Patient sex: M
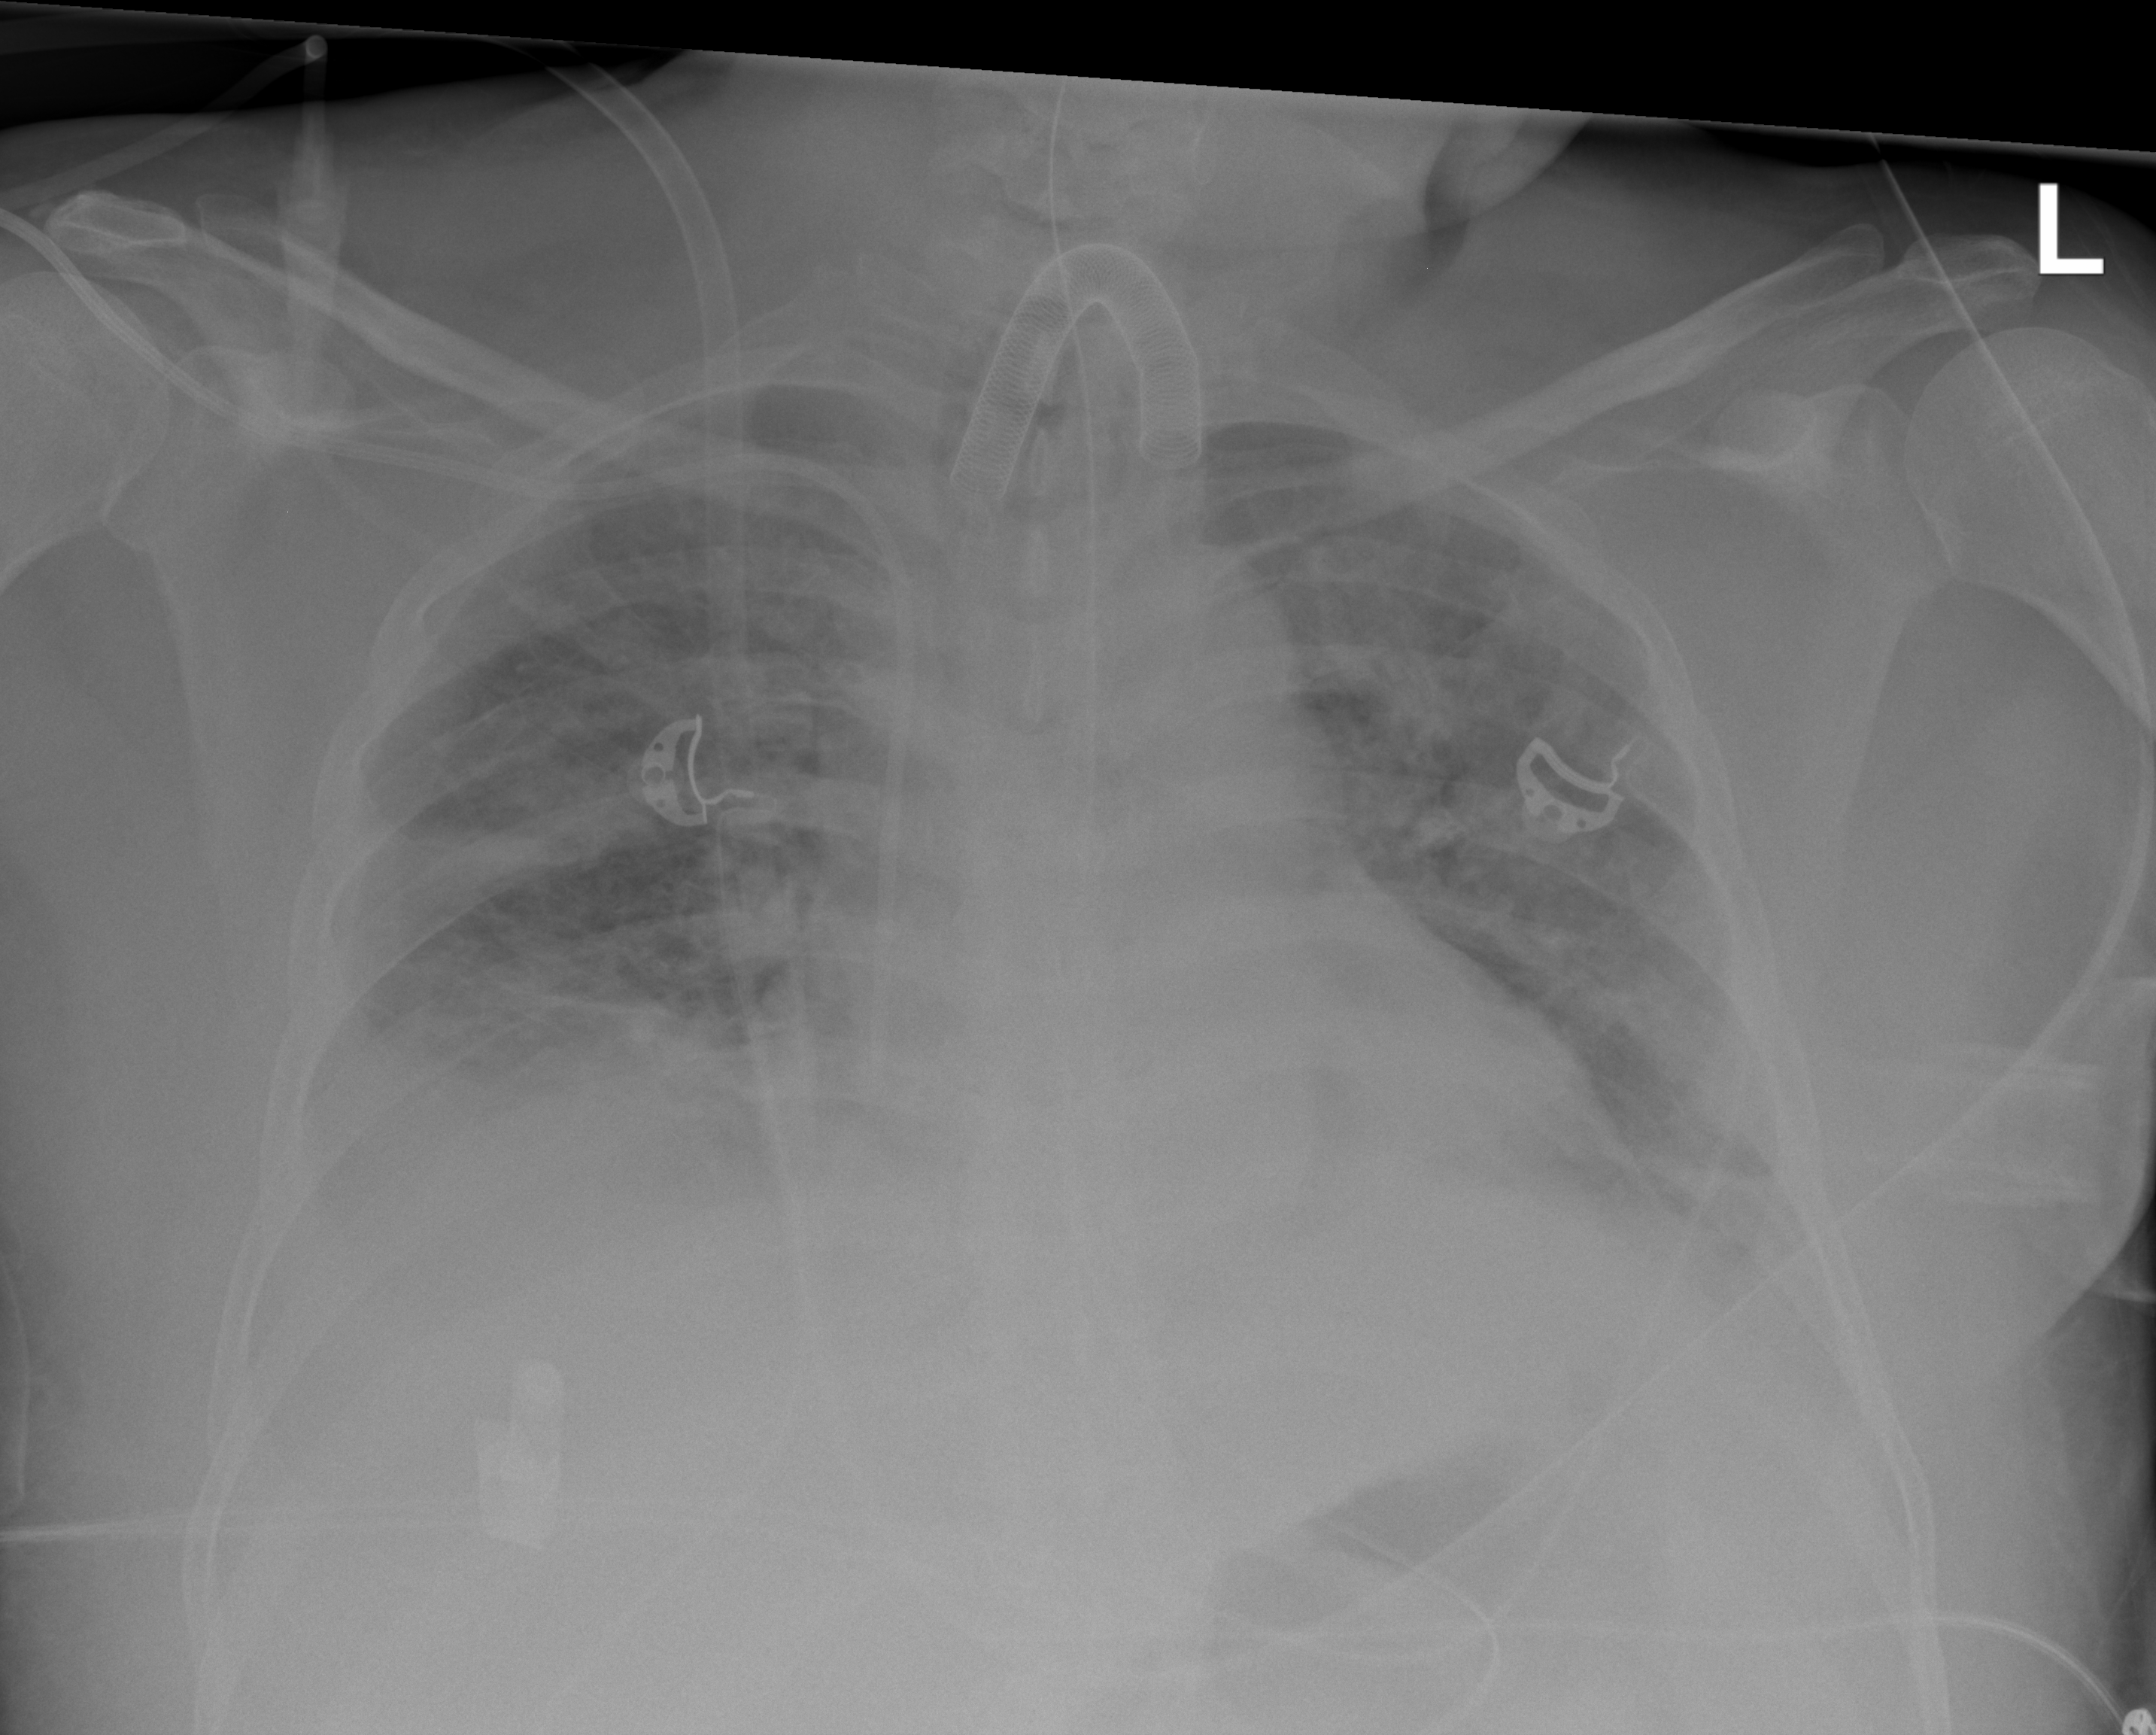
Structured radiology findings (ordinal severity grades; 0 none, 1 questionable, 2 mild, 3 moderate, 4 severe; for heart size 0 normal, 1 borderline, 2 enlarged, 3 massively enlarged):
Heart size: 2
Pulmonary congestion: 2
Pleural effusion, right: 3
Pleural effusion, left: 2
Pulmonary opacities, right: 3
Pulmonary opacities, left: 2
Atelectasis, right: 3
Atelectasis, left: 2